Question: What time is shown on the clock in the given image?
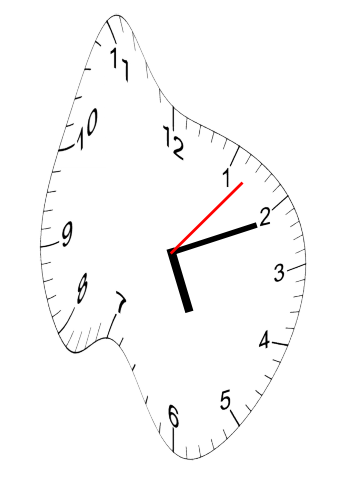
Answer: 05:11:07